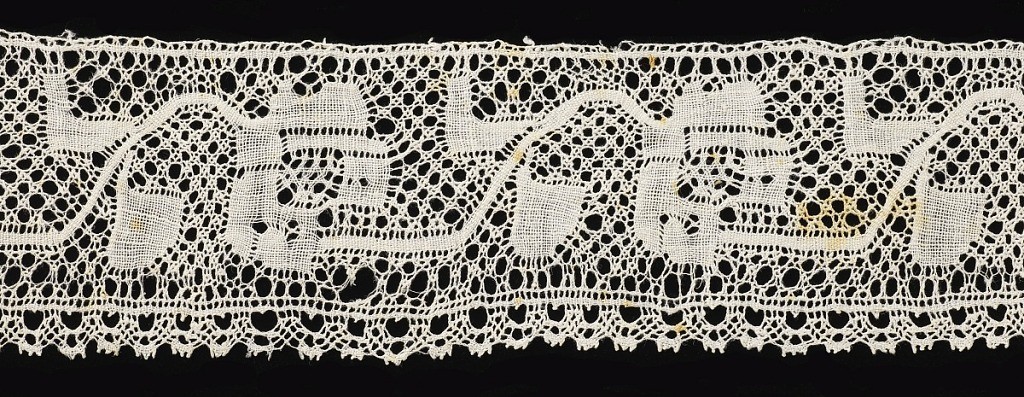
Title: Band
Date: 19th century
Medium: linen Technique: bobbin lace, Binche style with Binche ground
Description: Band of lace has an angular scroll pattern in a provincial style.